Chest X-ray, PA view. Patient: 30 years old, sex F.
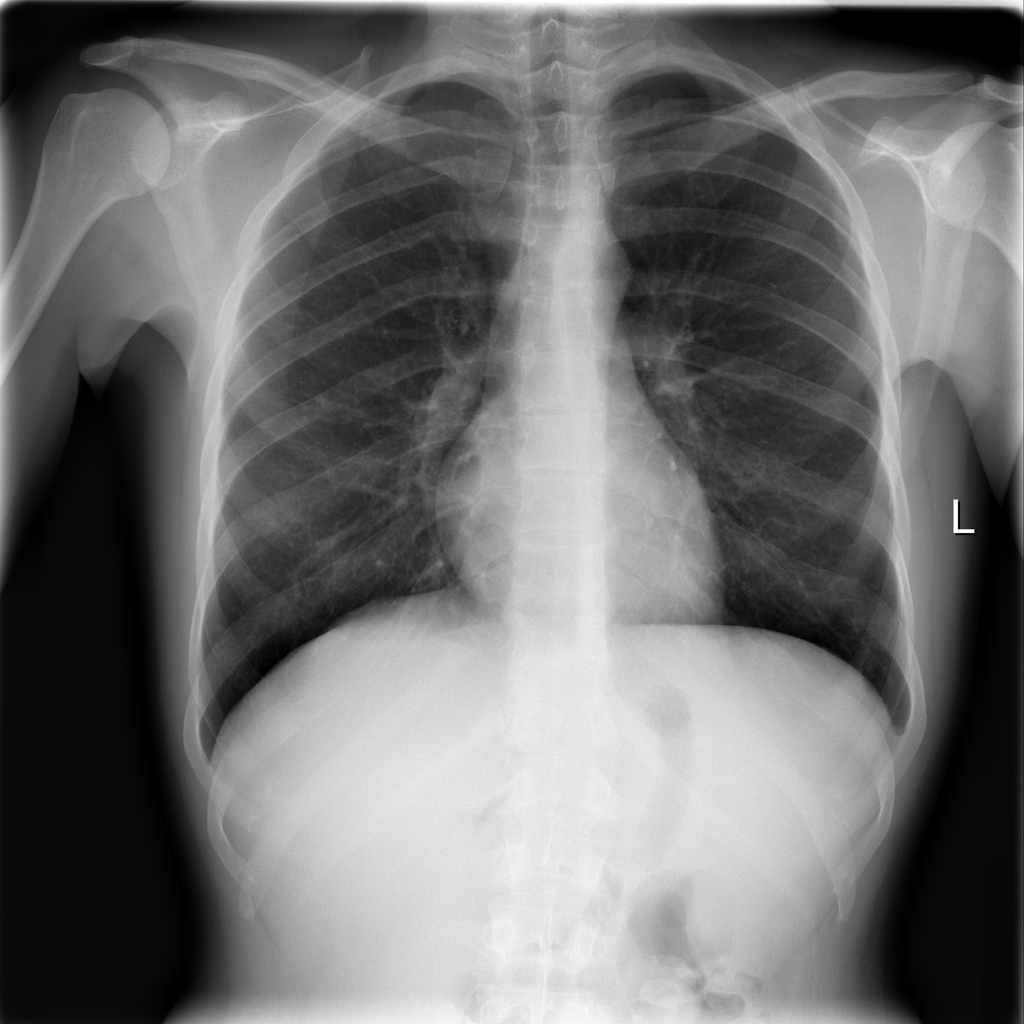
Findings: No Finding